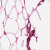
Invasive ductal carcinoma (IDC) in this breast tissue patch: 0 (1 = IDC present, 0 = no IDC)